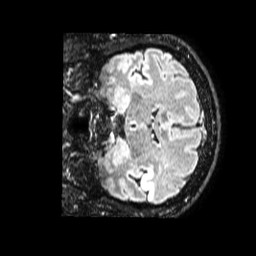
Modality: FLAIR
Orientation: coronal
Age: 48
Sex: male
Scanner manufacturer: philips
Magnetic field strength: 1.5 T
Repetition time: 4.8 s
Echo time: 0.3364 s